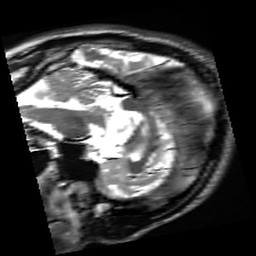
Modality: inplaneT2
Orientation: sagittal
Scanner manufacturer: siemens
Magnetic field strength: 3 T
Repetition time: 7.02 s
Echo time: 0.069 s